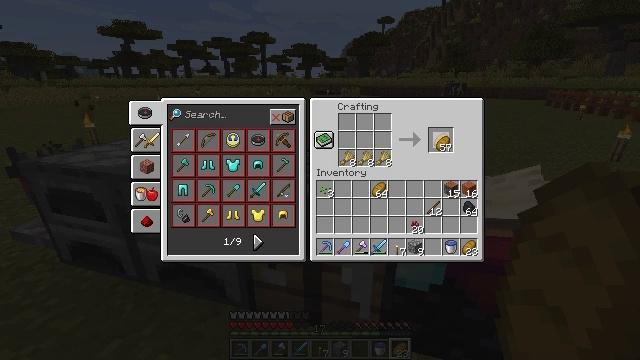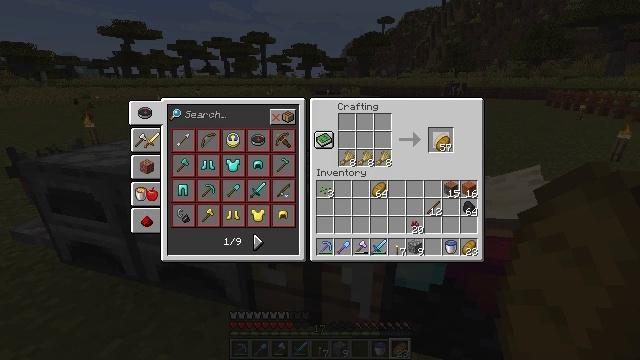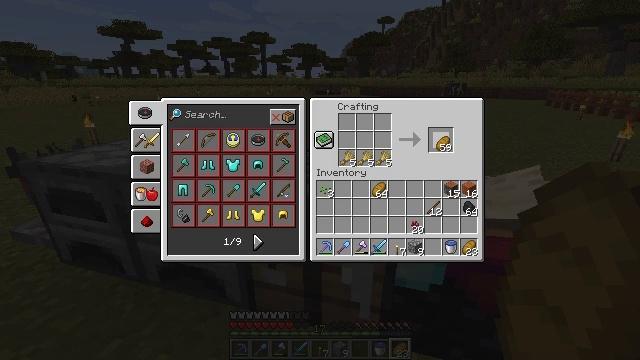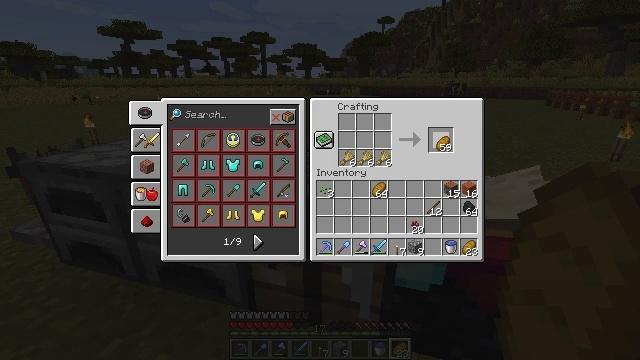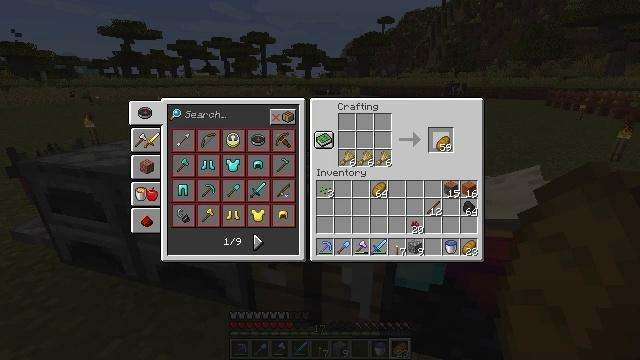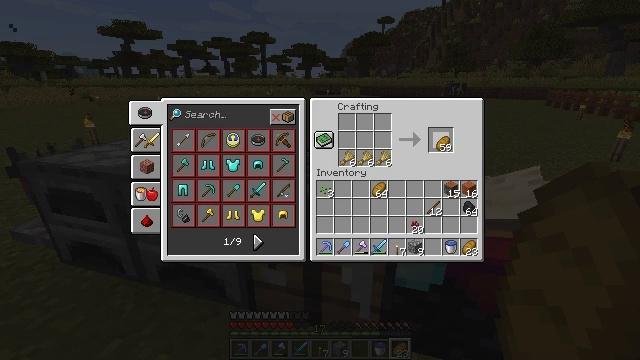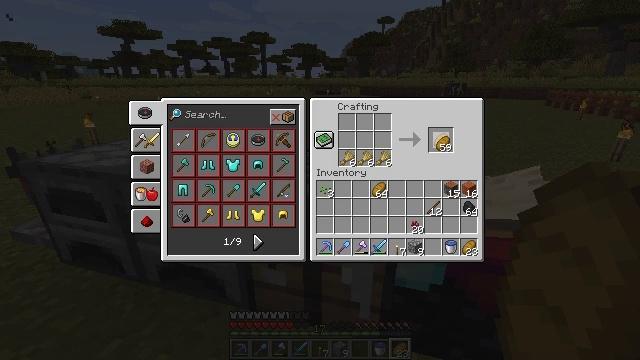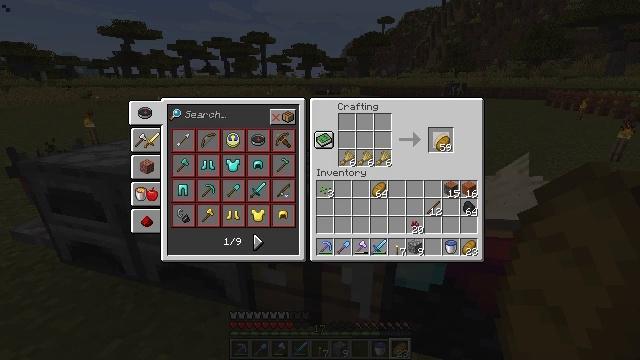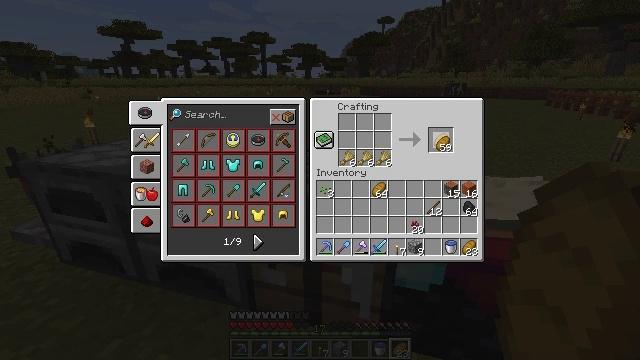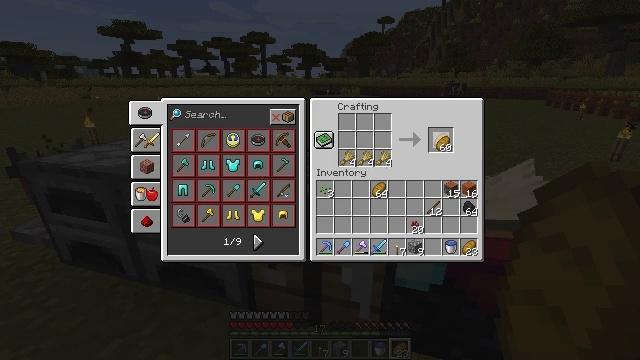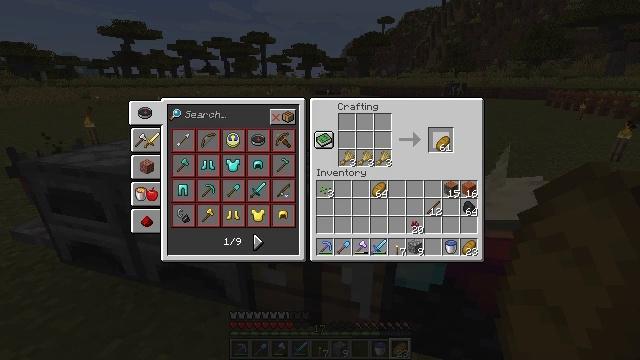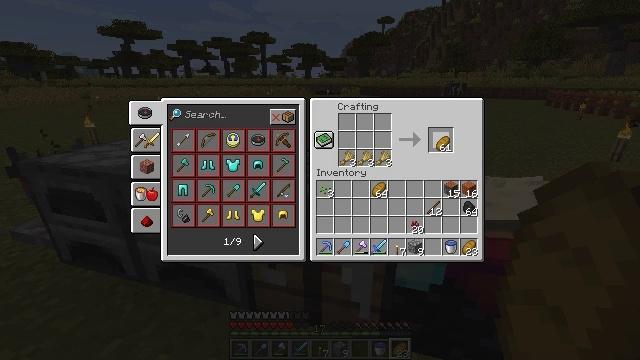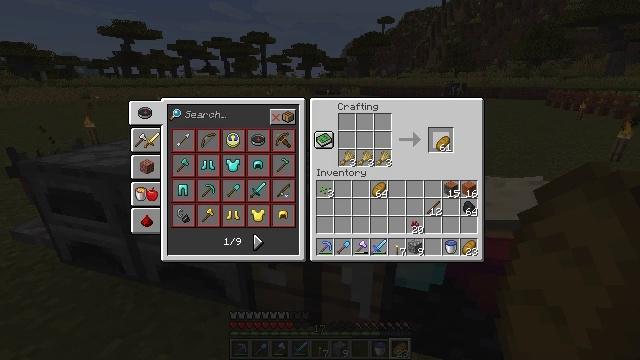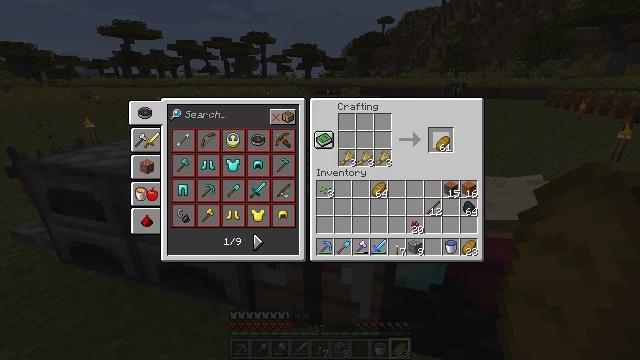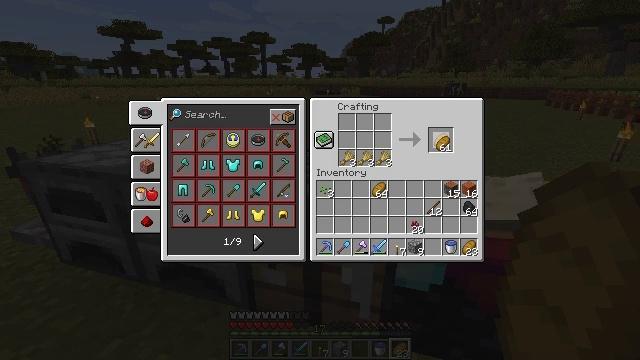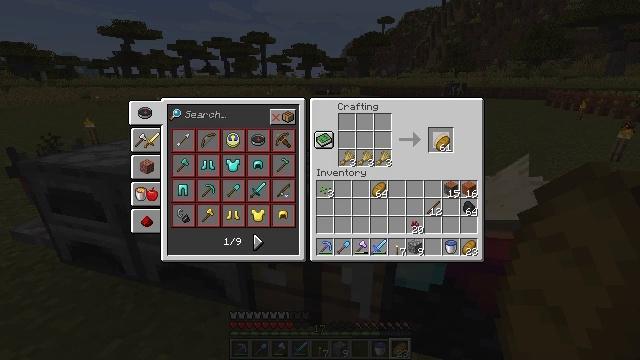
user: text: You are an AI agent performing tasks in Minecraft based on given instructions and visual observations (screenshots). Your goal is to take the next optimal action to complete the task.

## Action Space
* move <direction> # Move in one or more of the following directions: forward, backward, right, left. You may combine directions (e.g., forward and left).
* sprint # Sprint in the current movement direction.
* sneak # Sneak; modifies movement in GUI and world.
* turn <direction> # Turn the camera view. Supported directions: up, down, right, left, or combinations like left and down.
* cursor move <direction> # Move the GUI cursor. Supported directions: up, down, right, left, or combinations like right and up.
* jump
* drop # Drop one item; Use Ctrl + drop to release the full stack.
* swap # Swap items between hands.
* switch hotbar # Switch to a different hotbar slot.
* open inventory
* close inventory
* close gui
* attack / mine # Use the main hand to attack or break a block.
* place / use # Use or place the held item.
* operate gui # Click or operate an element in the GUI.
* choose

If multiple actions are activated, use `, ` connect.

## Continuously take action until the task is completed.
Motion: motion action
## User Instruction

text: Open the crafting table to craft bread with wheat.
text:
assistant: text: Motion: operate gui
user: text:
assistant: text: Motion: no_op
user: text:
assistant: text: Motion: operate gui
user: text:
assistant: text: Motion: operate gui
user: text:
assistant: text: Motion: no_op
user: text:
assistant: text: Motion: operate gui
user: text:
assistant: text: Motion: operate gui
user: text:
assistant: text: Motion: operate gui
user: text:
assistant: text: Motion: operate gui
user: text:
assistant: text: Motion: no_op
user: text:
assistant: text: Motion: operate gui
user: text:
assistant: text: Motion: no_op
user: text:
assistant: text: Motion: no_op
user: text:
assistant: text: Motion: no_op
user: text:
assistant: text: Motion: no_op
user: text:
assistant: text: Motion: no_op
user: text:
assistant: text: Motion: operate gui
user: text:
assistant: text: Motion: operate gui
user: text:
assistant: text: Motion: operate gui
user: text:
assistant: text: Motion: no_op
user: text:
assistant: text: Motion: operate gui
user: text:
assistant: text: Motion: operate gui
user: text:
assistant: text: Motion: operate gui
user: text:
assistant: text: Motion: no_op
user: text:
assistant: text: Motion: operate gui
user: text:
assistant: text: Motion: operate gui
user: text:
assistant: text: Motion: operate gui
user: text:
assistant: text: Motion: no_op
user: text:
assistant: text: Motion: no_op